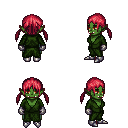
a pixel art fantasy rpg character, female body template, orc, green skin, green robe, teal pants, ruby red twin-tailed hairstyle, metal gloves, metal boots, four views (front, back, left, right), 2x2 character sprite sheet, small pixel art, hard edges, no anti-aliasing